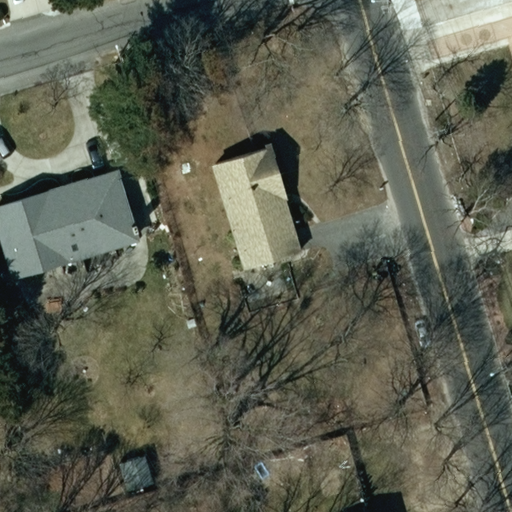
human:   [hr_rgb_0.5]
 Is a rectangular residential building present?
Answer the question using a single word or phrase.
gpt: yes

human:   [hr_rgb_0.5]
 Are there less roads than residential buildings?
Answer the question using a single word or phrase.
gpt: yes

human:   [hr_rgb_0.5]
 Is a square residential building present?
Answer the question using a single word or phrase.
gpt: no

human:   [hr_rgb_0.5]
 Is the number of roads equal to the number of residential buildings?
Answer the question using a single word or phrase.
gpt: no

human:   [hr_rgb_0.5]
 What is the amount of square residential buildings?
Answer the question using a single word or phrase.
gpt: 0

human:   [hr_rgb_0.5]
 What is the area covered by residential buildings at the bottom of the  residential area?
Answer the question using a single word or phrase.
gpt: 1m2

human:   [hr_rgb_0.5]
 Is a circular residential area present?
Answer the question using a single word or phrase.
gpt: no

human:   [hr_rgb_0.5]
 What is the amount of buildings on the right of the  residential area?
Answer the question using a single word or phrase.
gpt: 0

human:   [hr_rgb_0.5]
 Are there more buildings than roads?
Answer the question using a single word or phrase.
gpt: yes

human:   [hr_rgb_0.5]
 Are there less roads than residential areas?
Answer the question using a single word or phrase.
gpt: no

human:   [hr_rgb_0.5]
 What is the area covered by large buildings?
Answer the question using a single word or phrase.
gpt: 0m2

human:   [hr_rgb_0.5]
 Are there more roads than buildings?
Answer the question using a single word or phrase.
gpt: no

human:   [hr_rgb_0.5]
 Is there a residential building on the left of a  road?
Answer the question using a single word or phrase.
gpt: yes

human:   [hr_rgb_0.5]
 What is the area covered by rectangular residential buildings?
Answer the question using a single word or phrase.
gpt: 672m2

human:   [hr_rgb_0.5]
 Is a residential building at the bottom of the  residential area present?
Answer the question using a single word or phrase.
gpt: yes

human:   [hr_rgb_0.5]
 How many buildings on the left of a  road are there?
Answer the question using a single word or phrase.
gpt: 4

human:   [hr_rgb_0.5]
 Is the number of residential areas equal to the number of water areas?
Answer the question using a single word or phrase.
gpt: no

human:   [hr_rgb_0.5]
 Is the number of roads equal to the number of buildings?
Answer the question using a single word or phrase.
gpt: no

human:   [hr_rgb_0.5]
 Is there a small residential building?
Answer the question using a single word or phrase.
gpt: yes

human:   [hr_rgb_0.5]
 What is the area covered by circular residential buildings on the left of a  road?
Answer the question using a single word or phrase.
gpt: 0m2

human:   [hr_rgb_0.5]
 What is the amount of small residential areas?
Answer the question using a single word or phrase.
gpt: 0

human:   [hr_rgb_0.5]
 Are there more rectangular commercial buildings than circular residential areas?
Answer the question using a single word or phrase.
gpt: no

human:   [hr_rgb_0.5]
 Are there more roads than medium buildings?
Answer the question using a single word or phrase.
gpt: no

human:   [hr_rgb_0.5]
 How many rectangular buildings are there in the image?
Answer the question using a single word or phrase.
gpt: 4

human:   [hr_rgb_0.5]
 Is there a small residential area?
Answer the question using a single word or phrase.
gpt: no

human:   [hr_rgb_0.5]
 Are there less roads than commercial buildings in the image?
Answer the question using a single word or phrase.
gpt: no

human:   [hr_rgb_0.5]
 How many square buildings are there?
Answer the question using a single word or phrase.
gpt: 0

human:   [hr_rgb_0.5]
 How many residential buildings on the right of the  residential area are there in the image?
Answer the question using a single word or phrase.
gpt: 0

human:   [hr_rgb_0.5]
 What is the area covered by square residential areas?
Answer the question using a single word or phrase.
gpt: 0m2

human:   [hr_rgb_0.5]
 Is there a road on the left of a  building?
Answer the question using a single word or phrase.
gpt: yes

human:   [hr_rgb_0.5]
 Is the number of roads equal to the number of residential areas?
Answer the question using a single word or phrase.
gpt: no

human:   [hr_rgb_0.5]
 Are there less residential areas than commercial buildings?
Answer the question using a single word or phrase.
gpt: no

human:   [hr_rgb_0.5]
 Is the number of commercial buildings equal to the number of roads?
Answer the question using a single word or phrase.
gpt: no

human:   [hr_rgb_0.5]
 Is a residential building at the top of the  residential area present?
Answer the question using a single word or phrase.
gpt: no

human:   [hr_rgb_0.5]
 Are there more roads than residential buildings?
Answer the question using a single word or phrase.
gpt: no

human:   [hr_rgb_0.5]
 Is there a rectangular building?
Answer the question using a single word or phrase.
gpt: yes